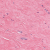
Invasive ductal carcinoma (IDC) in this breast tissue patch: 0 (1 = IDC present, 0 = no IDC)